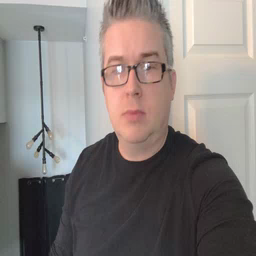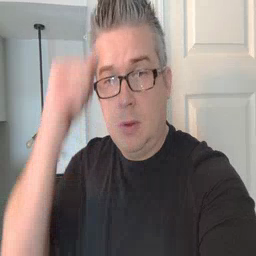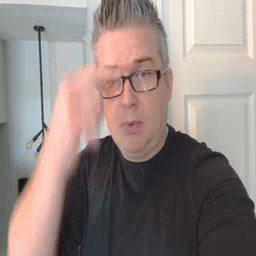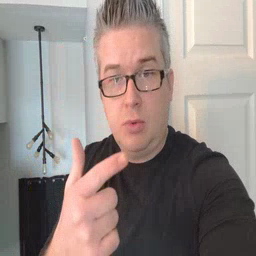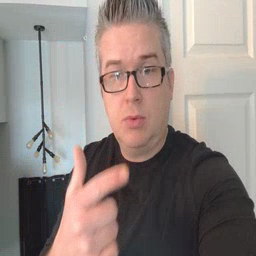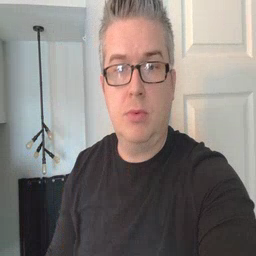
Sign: brother